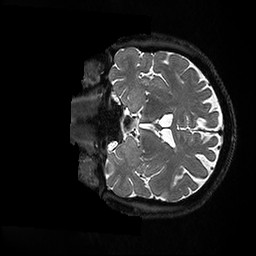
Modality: T2w
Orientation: coronal
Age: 60
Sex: male
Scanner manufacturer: ge
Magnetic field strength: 3 T
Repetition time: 3.202 s
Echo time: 0.0588 s